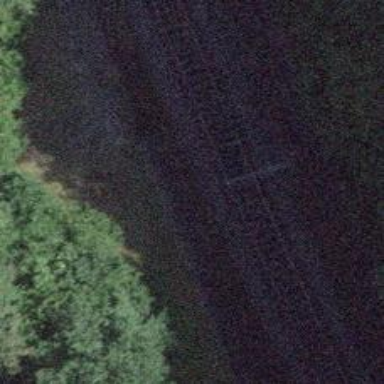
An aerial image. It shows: Single railway track with electrified contact line.